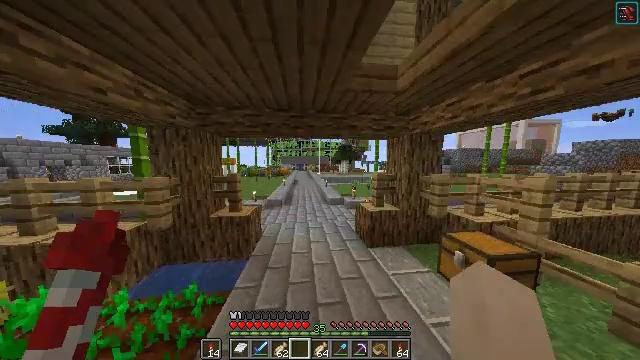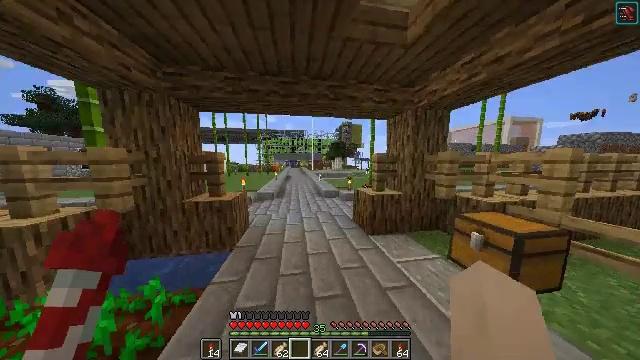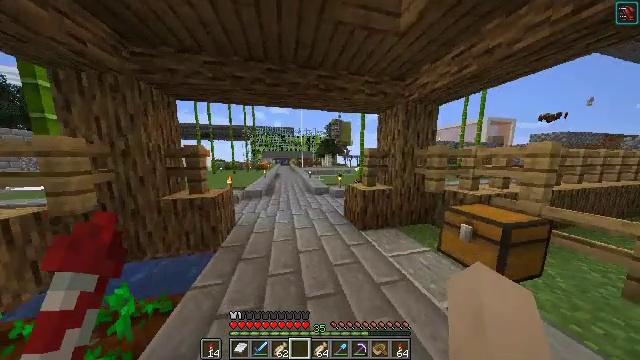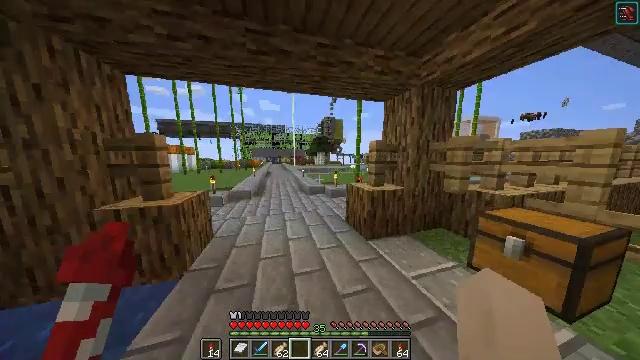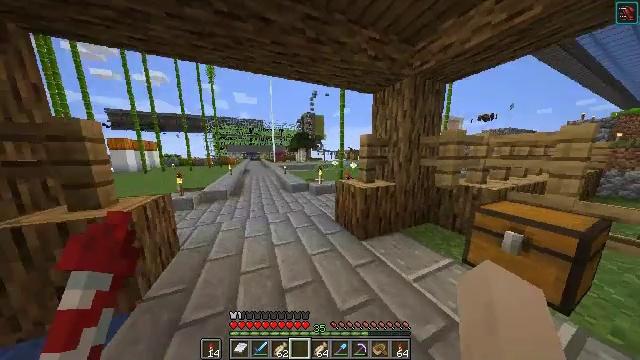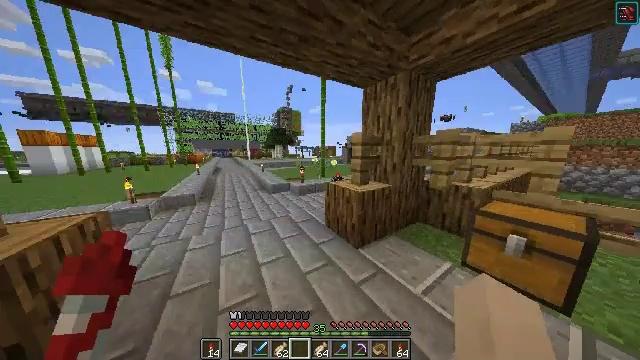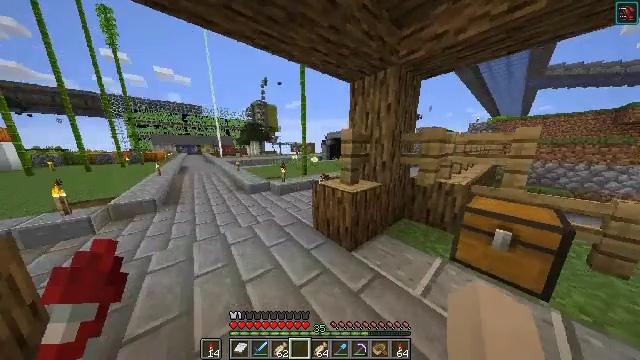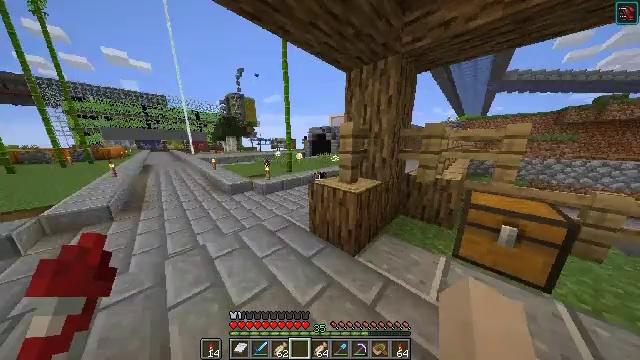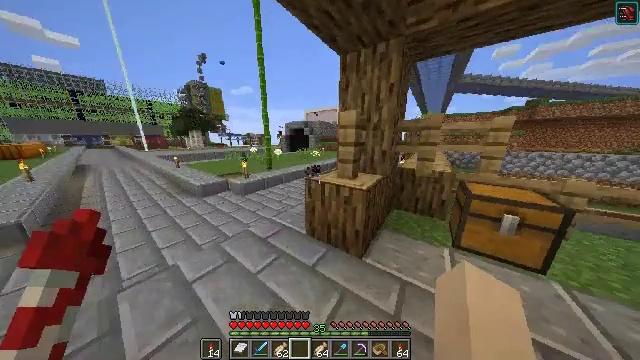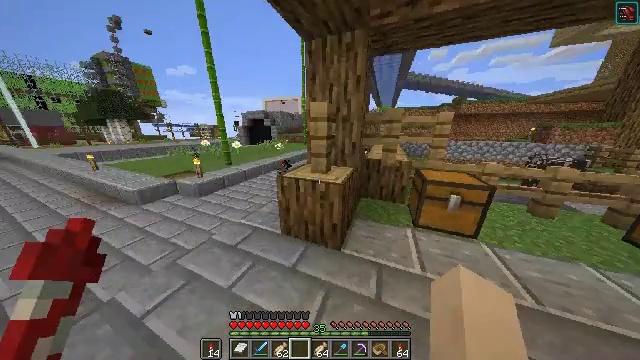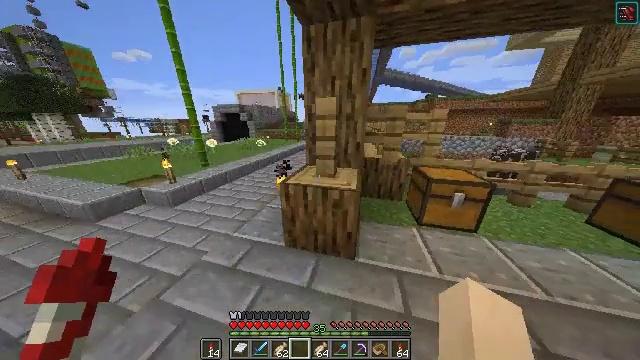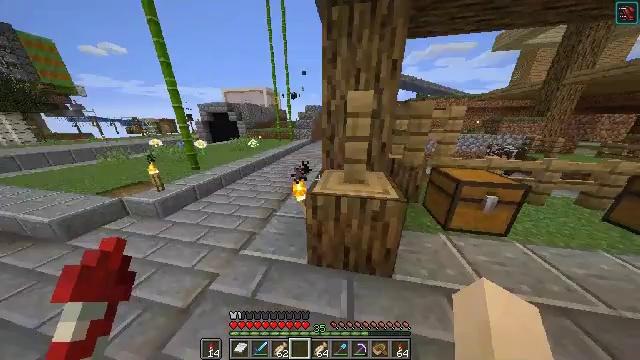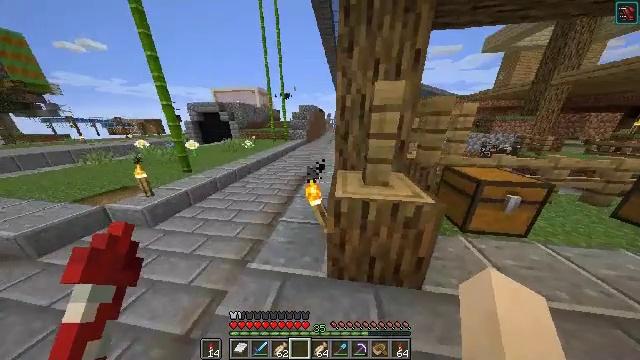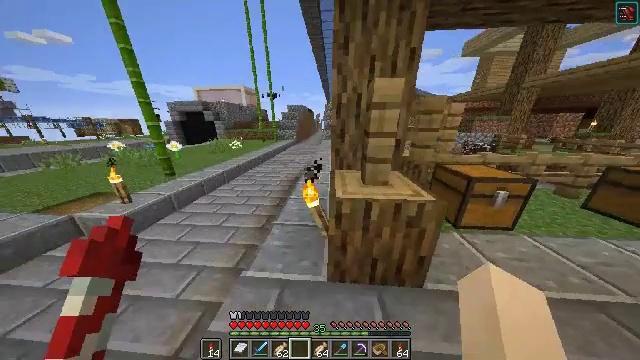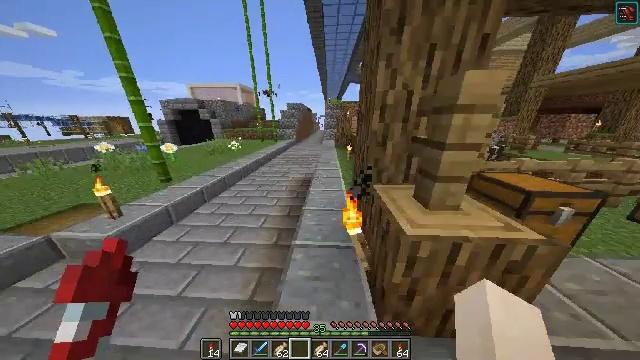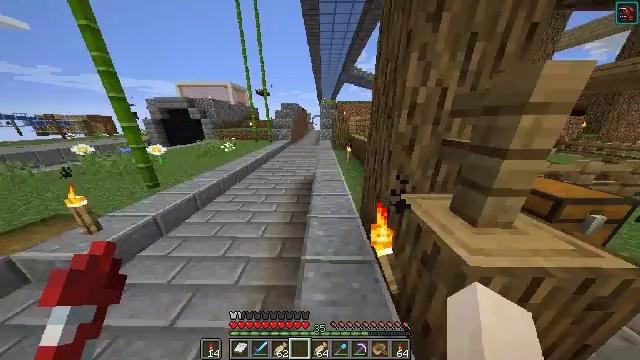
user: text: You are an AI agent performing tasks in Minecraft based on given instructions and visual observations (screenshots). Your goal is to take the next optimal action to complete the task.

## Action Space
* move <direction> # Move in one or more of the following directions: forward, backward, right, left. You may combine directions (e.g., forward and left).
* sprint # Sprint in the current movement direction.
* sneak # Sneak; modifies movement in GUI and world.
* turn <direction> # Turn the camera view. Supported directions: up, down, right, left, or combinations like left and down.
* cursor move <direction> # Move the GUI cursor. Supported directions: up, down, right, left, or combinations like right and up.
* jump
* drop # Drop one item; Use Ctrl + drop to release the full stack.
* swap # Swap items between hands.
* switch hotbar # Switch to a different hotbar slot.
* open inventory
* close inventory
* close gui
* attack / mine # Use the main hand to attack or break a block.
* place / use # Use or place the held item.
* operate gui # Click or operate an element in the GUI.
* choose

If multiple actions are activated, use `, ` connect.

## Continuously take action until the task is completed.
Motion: motion action
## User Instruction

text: Use paper and a compass to craft a map.
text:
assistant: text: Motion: move forward, turn right
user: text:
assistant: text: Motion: move forward, turn right
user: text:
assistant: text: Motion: move forward, turn right
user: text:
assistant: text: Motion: move forward and move left, turn right and down
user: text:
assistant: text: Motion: move forward and move left, turn right and down
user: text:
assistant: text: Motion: move forward and move left, turn right and down
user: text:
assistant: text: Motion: move forward and move left, turn right and down
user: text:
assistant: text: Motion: move forward and move left, turn right and down
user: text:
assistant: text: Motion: move forward and move left, turn right and down
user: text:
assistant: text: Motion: move forward and move left, turn right and down
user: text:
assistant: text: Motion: move forward and move left, turn right
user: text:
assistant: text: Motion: move forward and move left, turn right
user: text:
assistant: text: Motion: move forward and move left, turn right
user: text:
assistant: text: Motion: move forward and move left, turn right
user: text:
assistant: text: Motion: move forward and move left, turn right
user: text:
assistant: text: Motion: move forward
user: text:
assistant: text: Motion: move forward
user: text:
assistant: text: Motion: move forward
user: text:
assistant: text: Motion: move forward
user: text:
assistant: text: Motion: move forward
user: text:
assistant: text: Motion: move forward and move left
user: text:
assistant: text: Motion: move forward and move left
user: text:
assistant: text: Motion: move forward and move left
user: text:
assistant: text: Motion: move forward and move left
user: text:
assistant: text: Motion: move forward and move left
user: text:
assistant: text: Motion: move forward
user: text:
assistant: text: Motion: move forward
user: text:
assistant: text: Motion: move forward
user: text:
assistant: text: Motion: move forward
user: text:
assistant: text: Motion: move forward